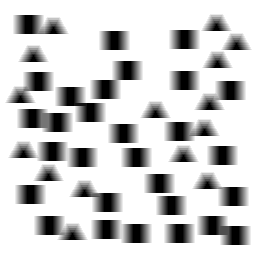
Squares: 29
Triangles: 15
Stars: 0
Total shapes: 44